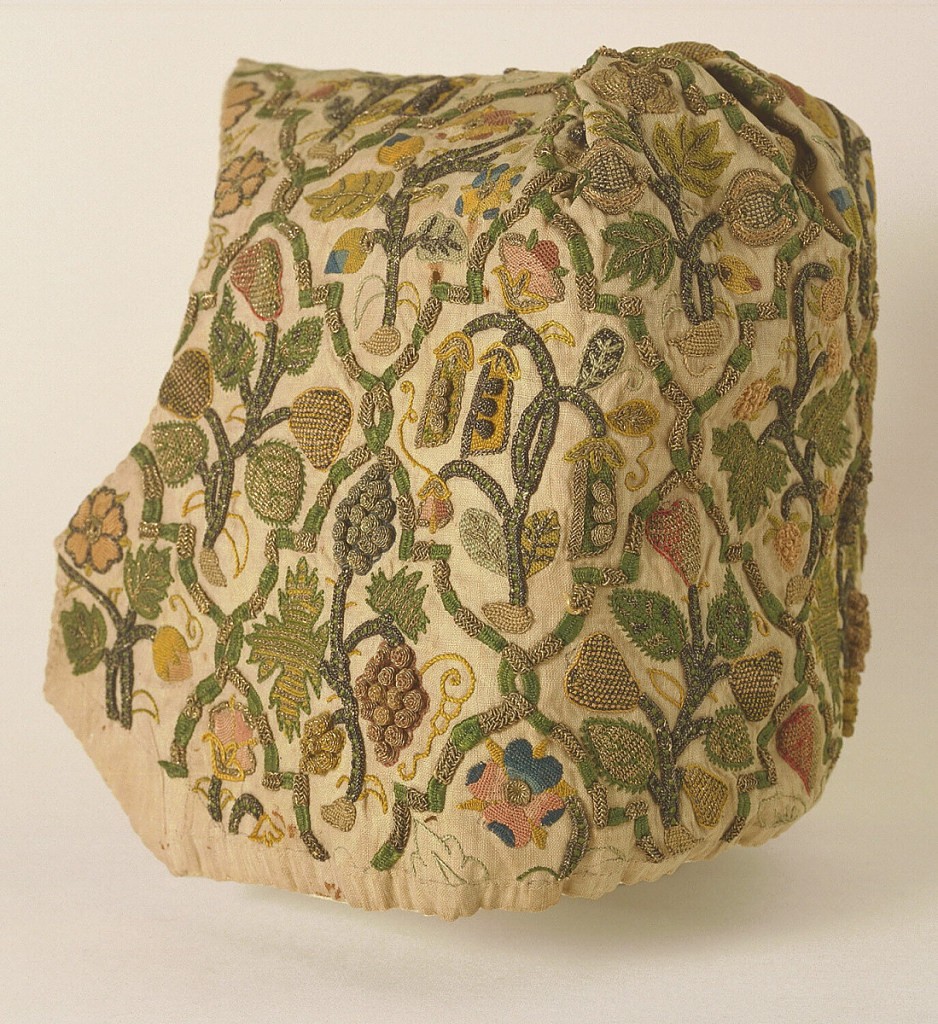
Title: Coif
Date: late 16th–early 17th century
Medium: silk and metal-wrapped silk thread embroidery, linen foundation Technique: embroidered in stem, chain, rococo, buttonhole, interlacing, and various looping stitches on plain weave foundation
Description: Off-white linen coif, shaped at cheek and with a point over the forehead, embroidered in gold-wrapped silk and colored silk threads in rose, green, pale green, blue and yellow. A lattice pattern in green and gold frames flowering branches, pears, peas, and grapes with many details in high relief in gold.